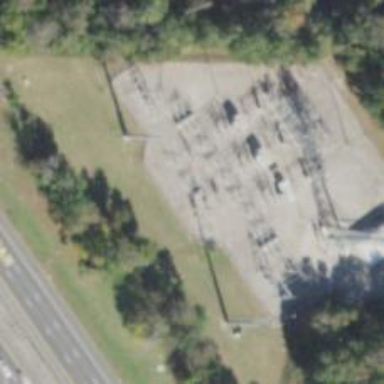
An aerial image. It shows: Switch for power supply.